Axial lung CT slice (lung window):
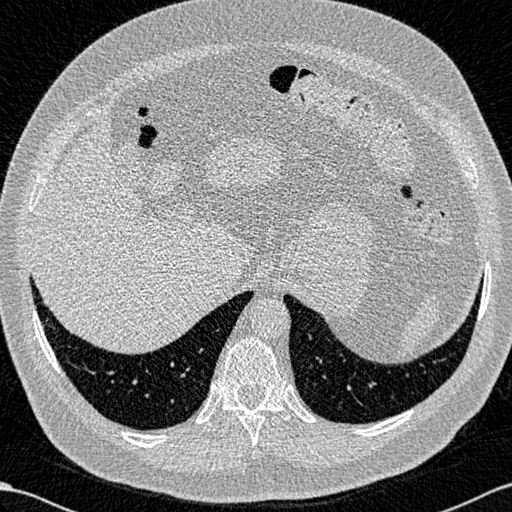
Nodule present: no